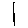
Label: line